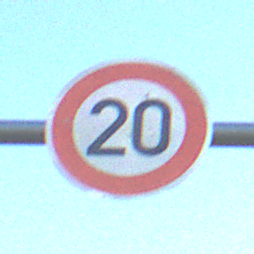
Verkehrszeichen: Geschwindigkeit20
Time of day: SunriseSunset
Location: Outdoor (Nature)
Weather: Clear
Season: NotSpecified
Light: Natural